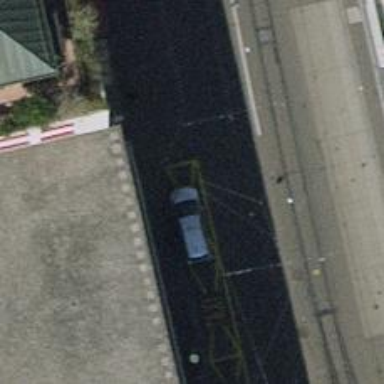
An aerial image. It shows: Taxi stand.